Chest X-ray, PA view. Patient: 49 years old, sex M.
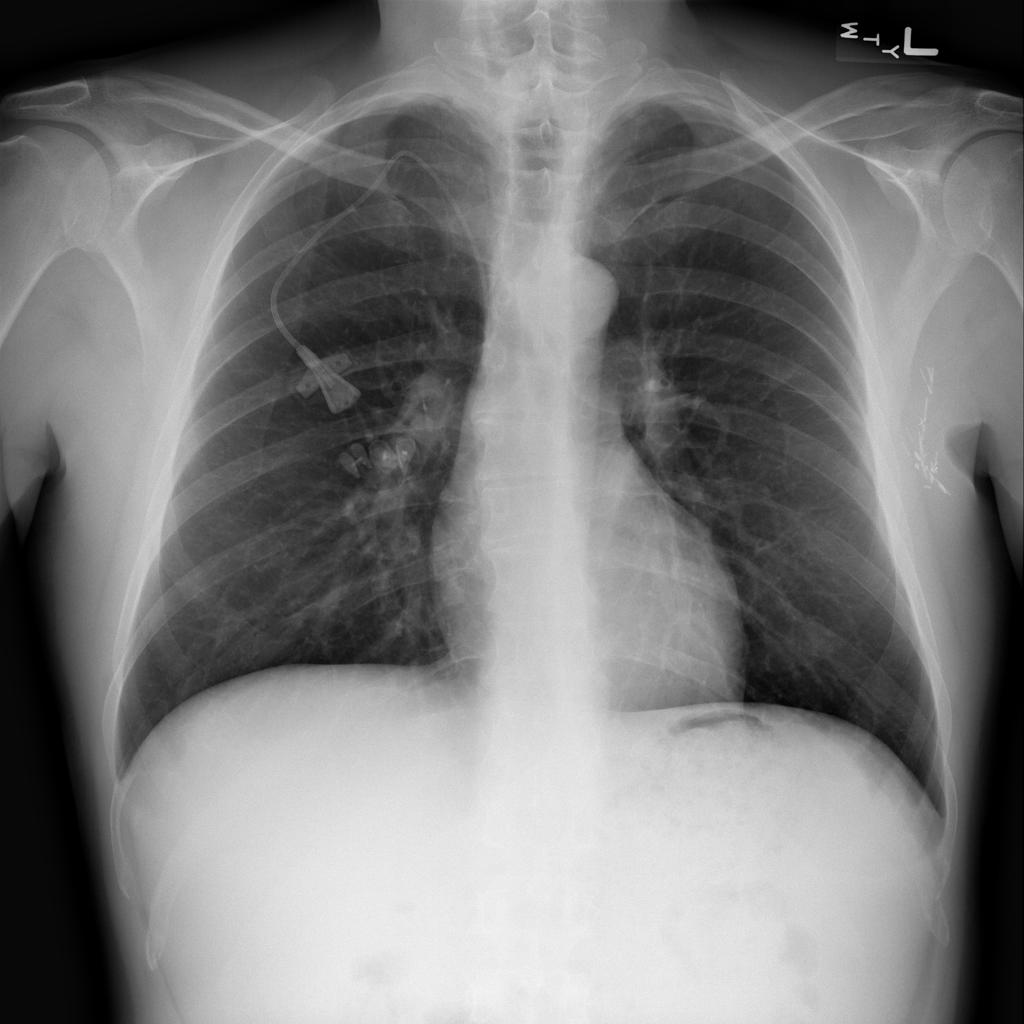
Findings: No Finding